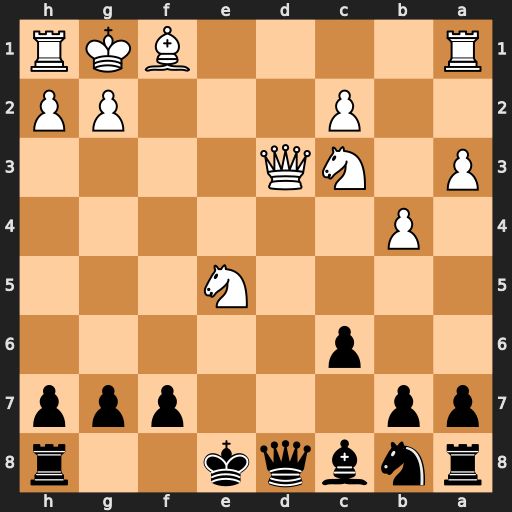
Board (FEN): rnbqk2r/pp3ppp/2p5/4N3/1P6/P1NQ4/2P3PP/R4BKR
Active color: b
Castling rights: kq
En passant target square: -
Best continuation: Qb6+ Qe3 Qxe3#